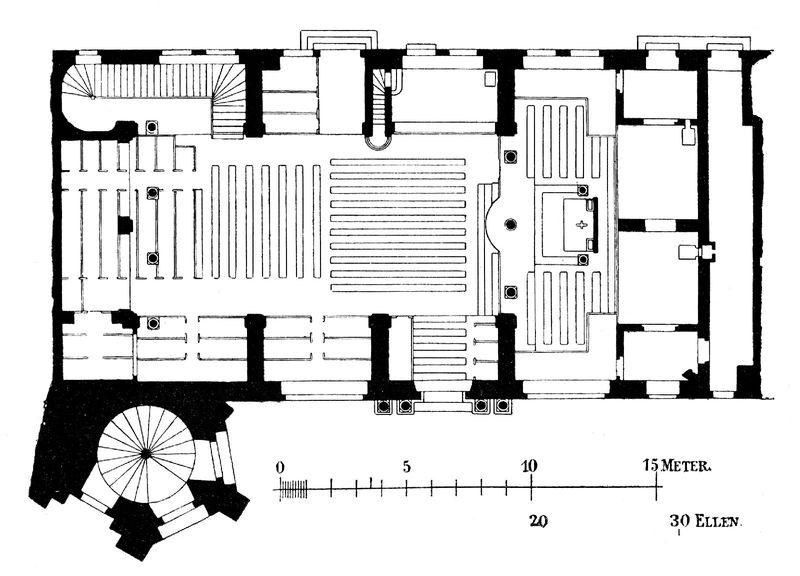
Titel: Evangelische Schlosskapelle zu Dresden
Standort: Dresden (EU - D - Sachsen)
Schlagwörter: fenster, grau, raum, schwarz, säulen, weiss, zeichnung, zimmer, gebäude, haus, architektur, kirche, turm, schiff, sitze, treppe, treppen, deutsch, stufen, kammer, striche, wände, flur, räume, entwurf, altar, bänke, reihen, kirchenbänke, seitenschiff, mauern, apsis, chor, plan, tempel, bau, bauen, grundriss, maßstab, bauplan, architekt, aufteilung, gebäudeplan, chorumgang, kammern, konzept, strebepfeiler, meter, ellen, elle, metter, 15 meter, 30 ellen